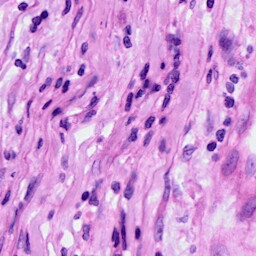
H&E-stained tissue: Ovarian